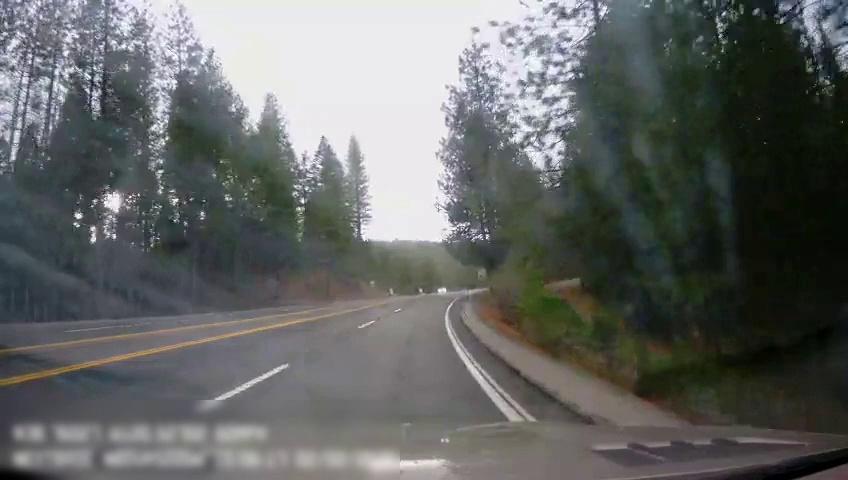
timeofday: Day
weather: Cloudy
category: Drivable Space
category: Lanes | Opposite Lane
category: Lanes | Opposite Lane
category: Lanes | Alternate Lane
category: Lanes | Opposite Lane
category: Lanes | Current Lane
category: Lanes | Current Lane
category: Traffic | Signs